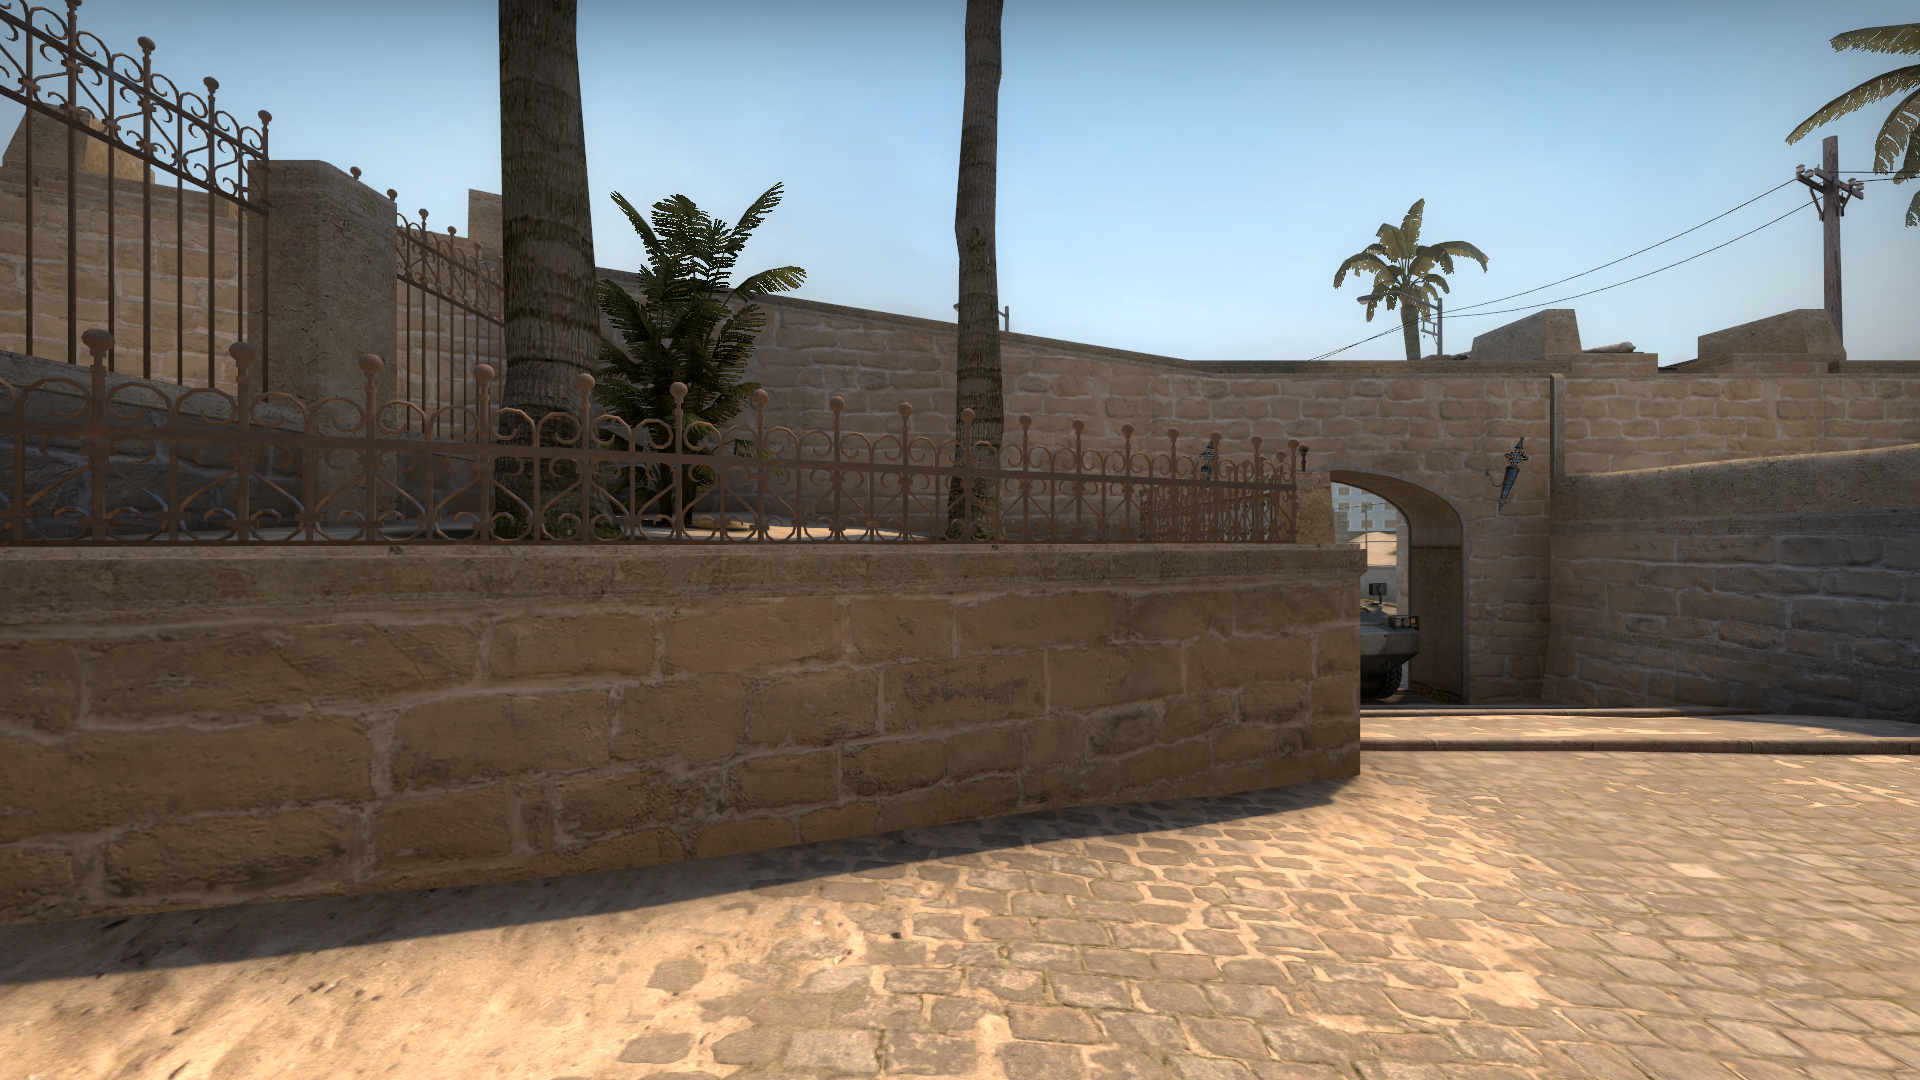
Map: de_mirage